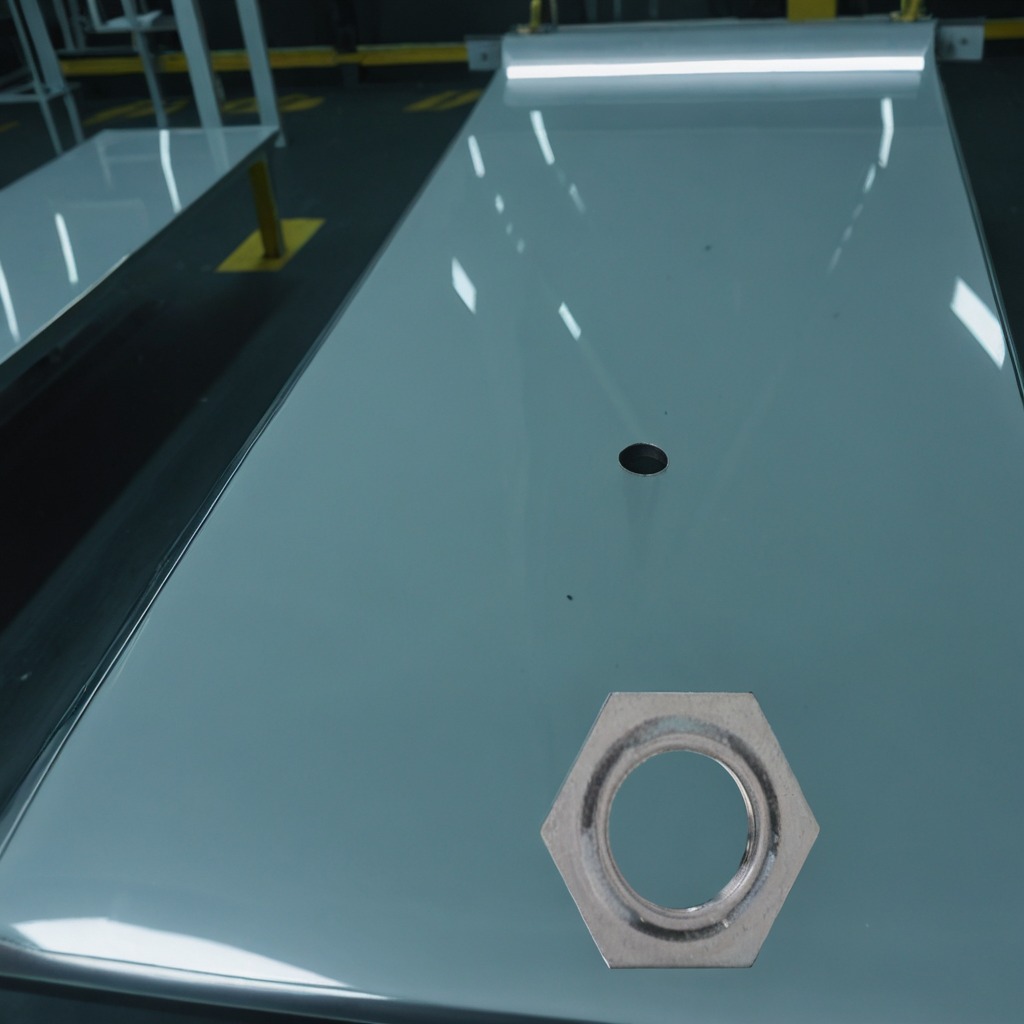
A metal nut is lying on the high-gloss table.